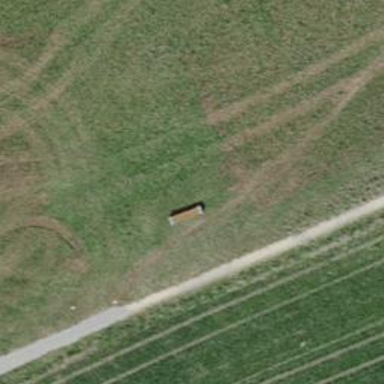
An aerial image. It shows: Brown bench.